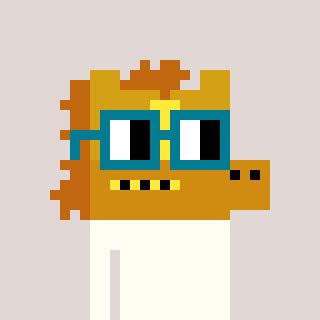
a pixel art character with square dark green glasses, a yellow horse-shaped head and a green-colored body on a warm background